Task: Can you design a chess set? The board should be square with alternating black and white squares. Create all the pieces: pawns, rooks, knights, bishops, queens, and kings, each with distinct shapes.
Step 4629:
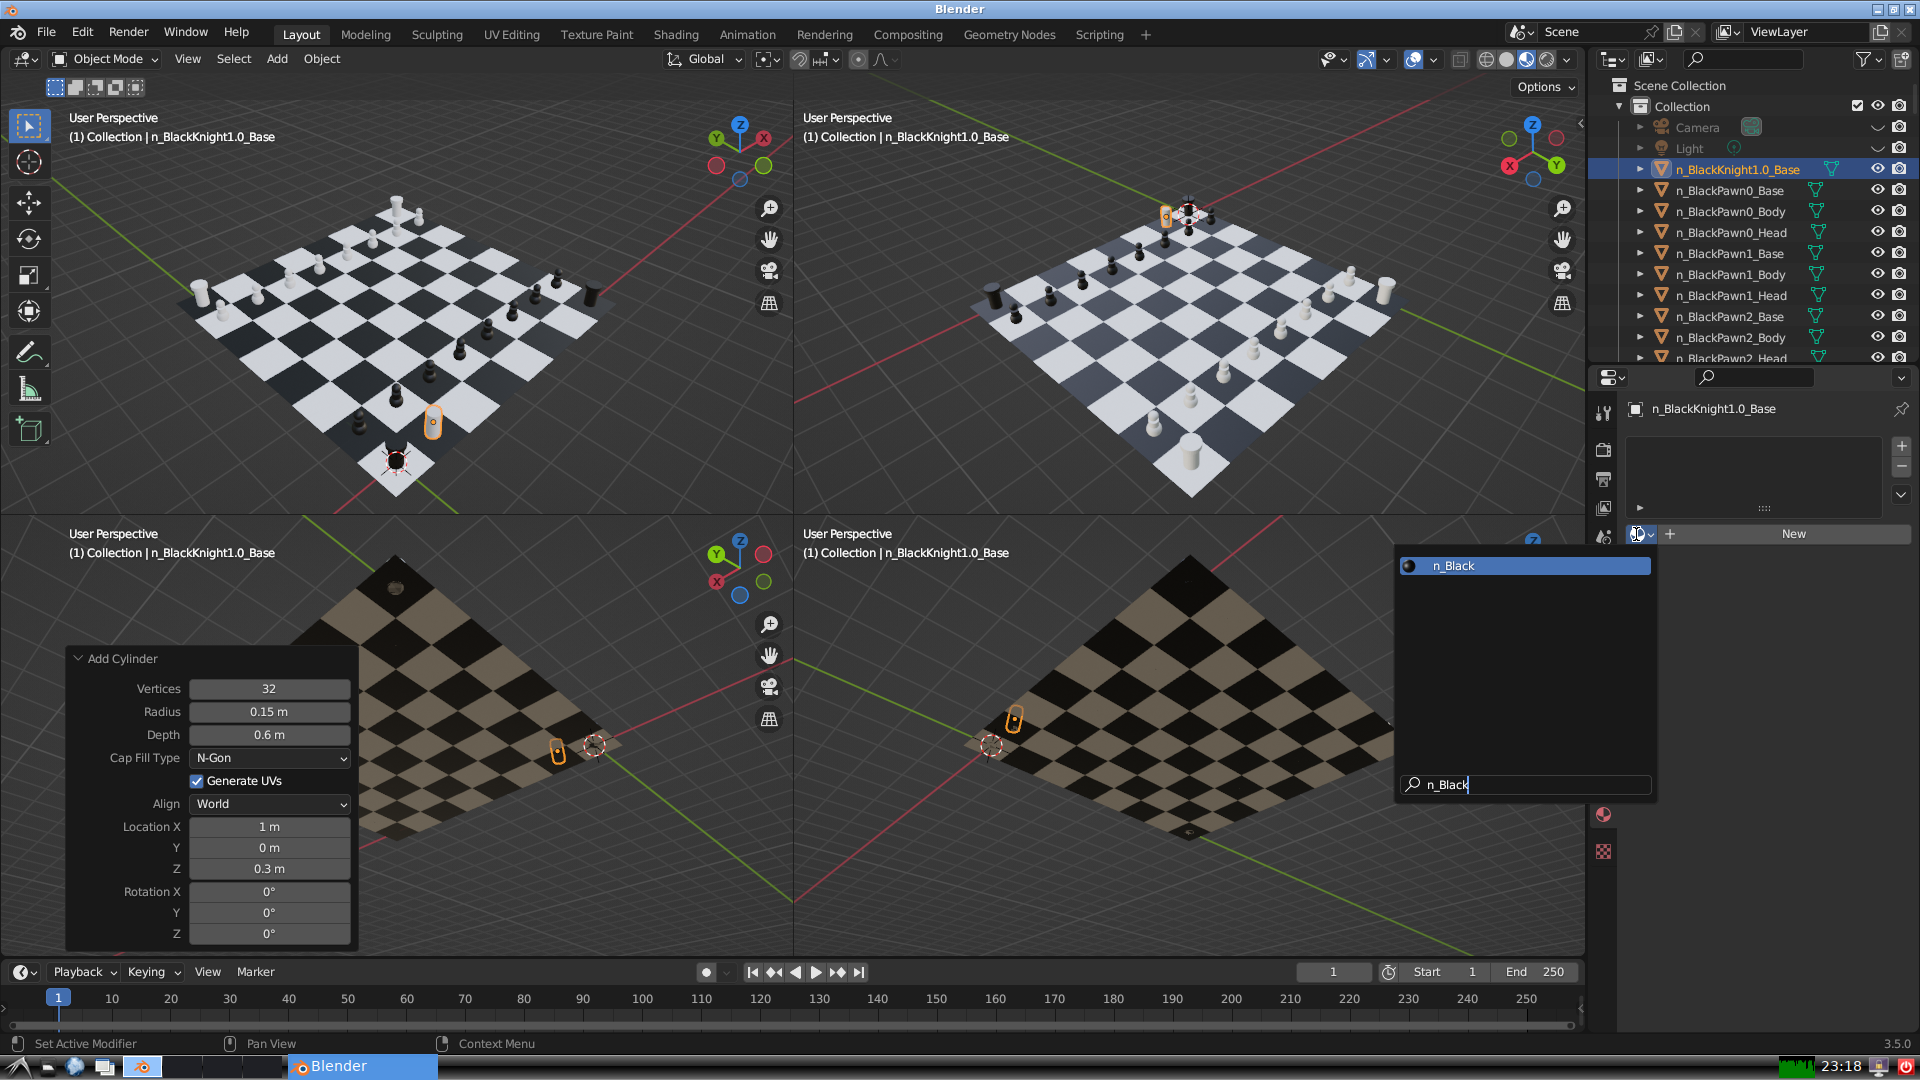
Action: {"key_press": ['Return']}